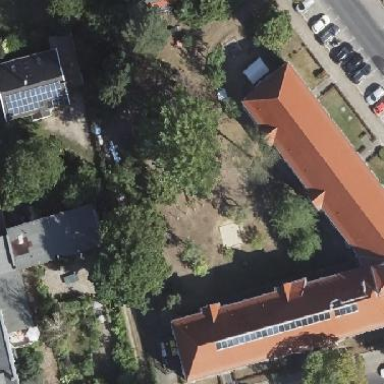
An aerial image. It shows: Hipped roof on apartment building.